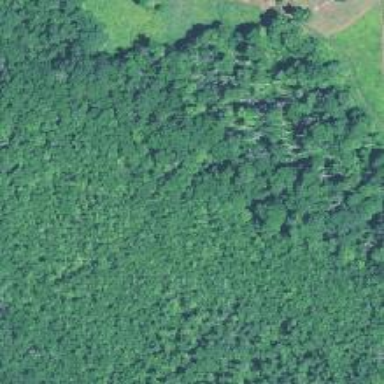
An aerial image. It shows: Existing Preserved Open Space in woodland area.